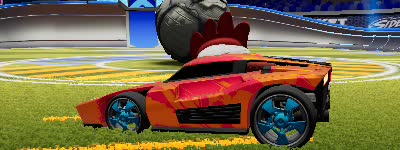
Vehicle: breakout